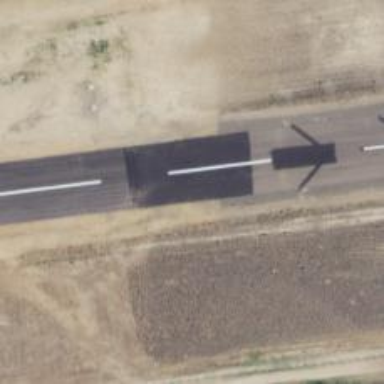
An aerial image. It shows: Asphalt runway at the airport.